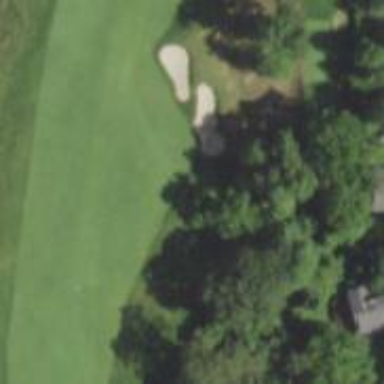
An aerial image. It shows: Grassy area designated as golf fairway.